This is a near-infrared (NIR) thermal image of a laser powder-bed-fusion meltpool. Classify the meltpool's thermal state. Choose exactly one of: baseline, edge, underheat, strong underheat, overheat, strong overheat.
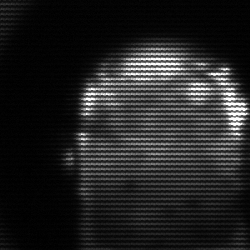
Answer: baseline